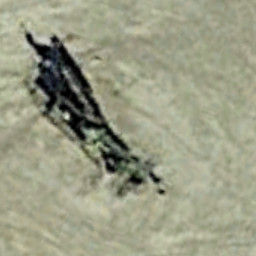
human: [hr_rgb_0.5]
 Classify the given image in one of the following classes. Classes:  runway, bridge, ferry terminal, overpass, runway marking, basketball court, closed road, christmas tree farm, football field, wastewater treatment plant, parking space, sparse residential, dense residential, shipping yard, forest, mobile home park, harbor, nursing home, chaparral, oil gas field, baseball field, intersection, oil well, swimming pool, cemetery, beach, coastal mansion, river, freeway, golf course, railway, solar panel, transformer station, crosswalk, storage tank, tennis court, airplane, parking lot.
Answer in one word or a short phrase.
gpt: oil well